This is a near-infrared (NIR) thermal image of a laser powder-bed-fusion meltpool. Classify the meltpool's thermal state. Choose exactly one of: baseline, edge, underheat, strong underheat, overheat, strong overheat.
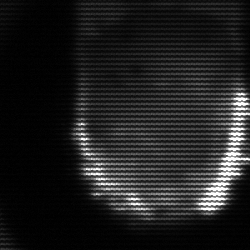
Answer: baseline